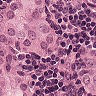
Metastatic tissue present: yes